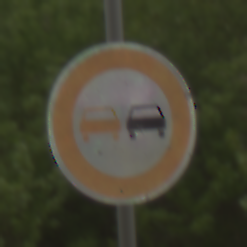
Verkehrszeichen: Ueberholverbot
Umgebung: Outdoor, Nature
Tageszeit: MorningAfternoon
Wetter: Overcast
Licht: Natural
Jahreszeit: NotSpecified
Kontrast: LowContrast